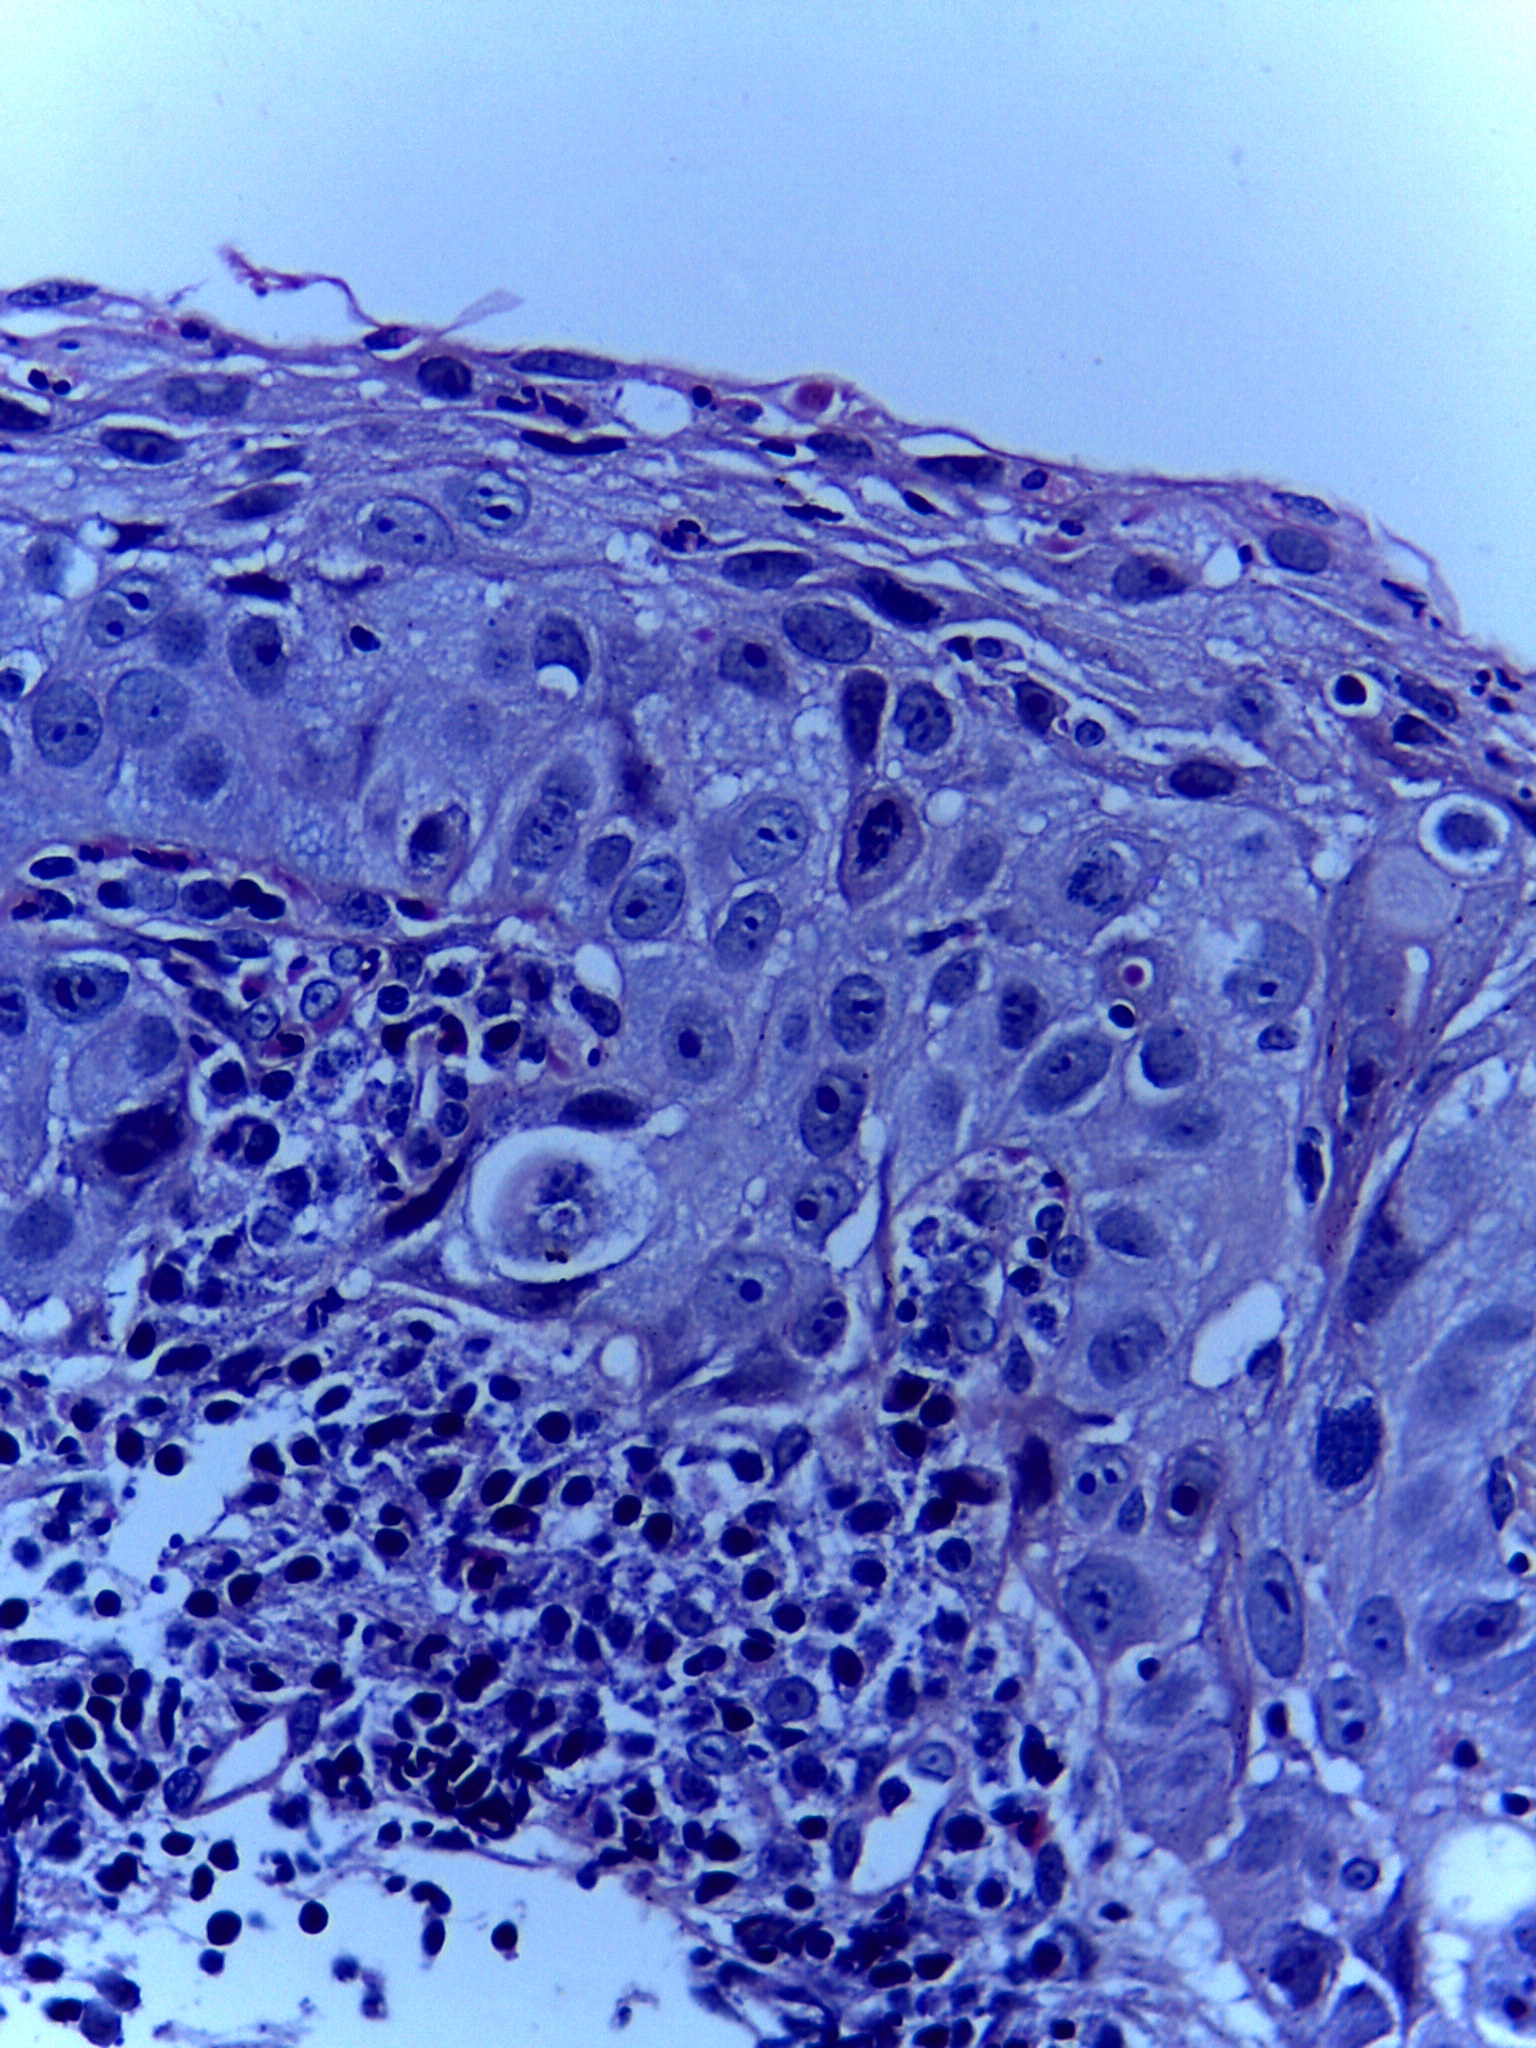
Diagnosis: OSCC